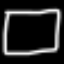
Label: square